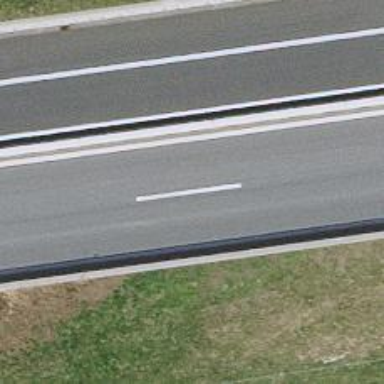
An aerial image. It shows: Trunk highway with bridge.